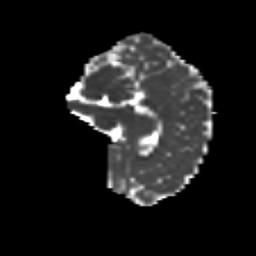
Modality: MD
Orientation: sagittal
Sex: female
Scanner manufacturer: siemens
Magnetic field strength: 3 T
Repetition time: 5 s
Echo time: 0.071 s